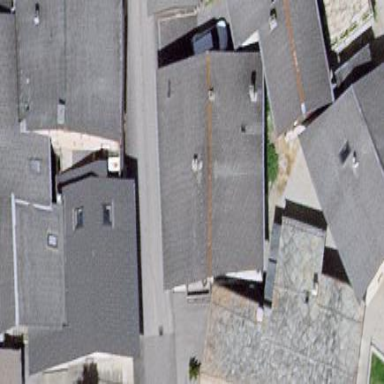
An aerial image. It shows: Simple house.